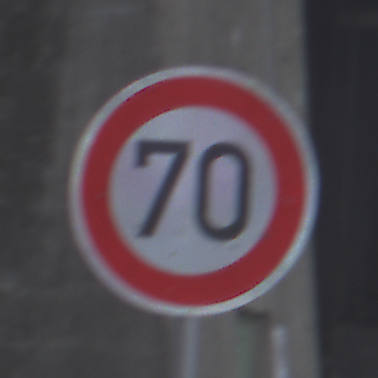
Verkehrszeichen: Geschwindigkeit70
Umgebung: Outdoor, Suburban
Tageszeit: MorningAfternoon
Wetter: Overcast
Licht: Natural
Jahreszeit: NotSpecified
Kontrast: LowContrast